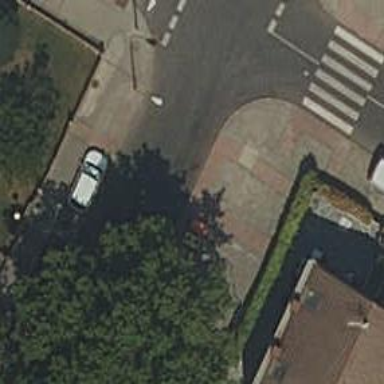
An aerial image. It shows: Zebra crossing on the road.